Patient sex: M
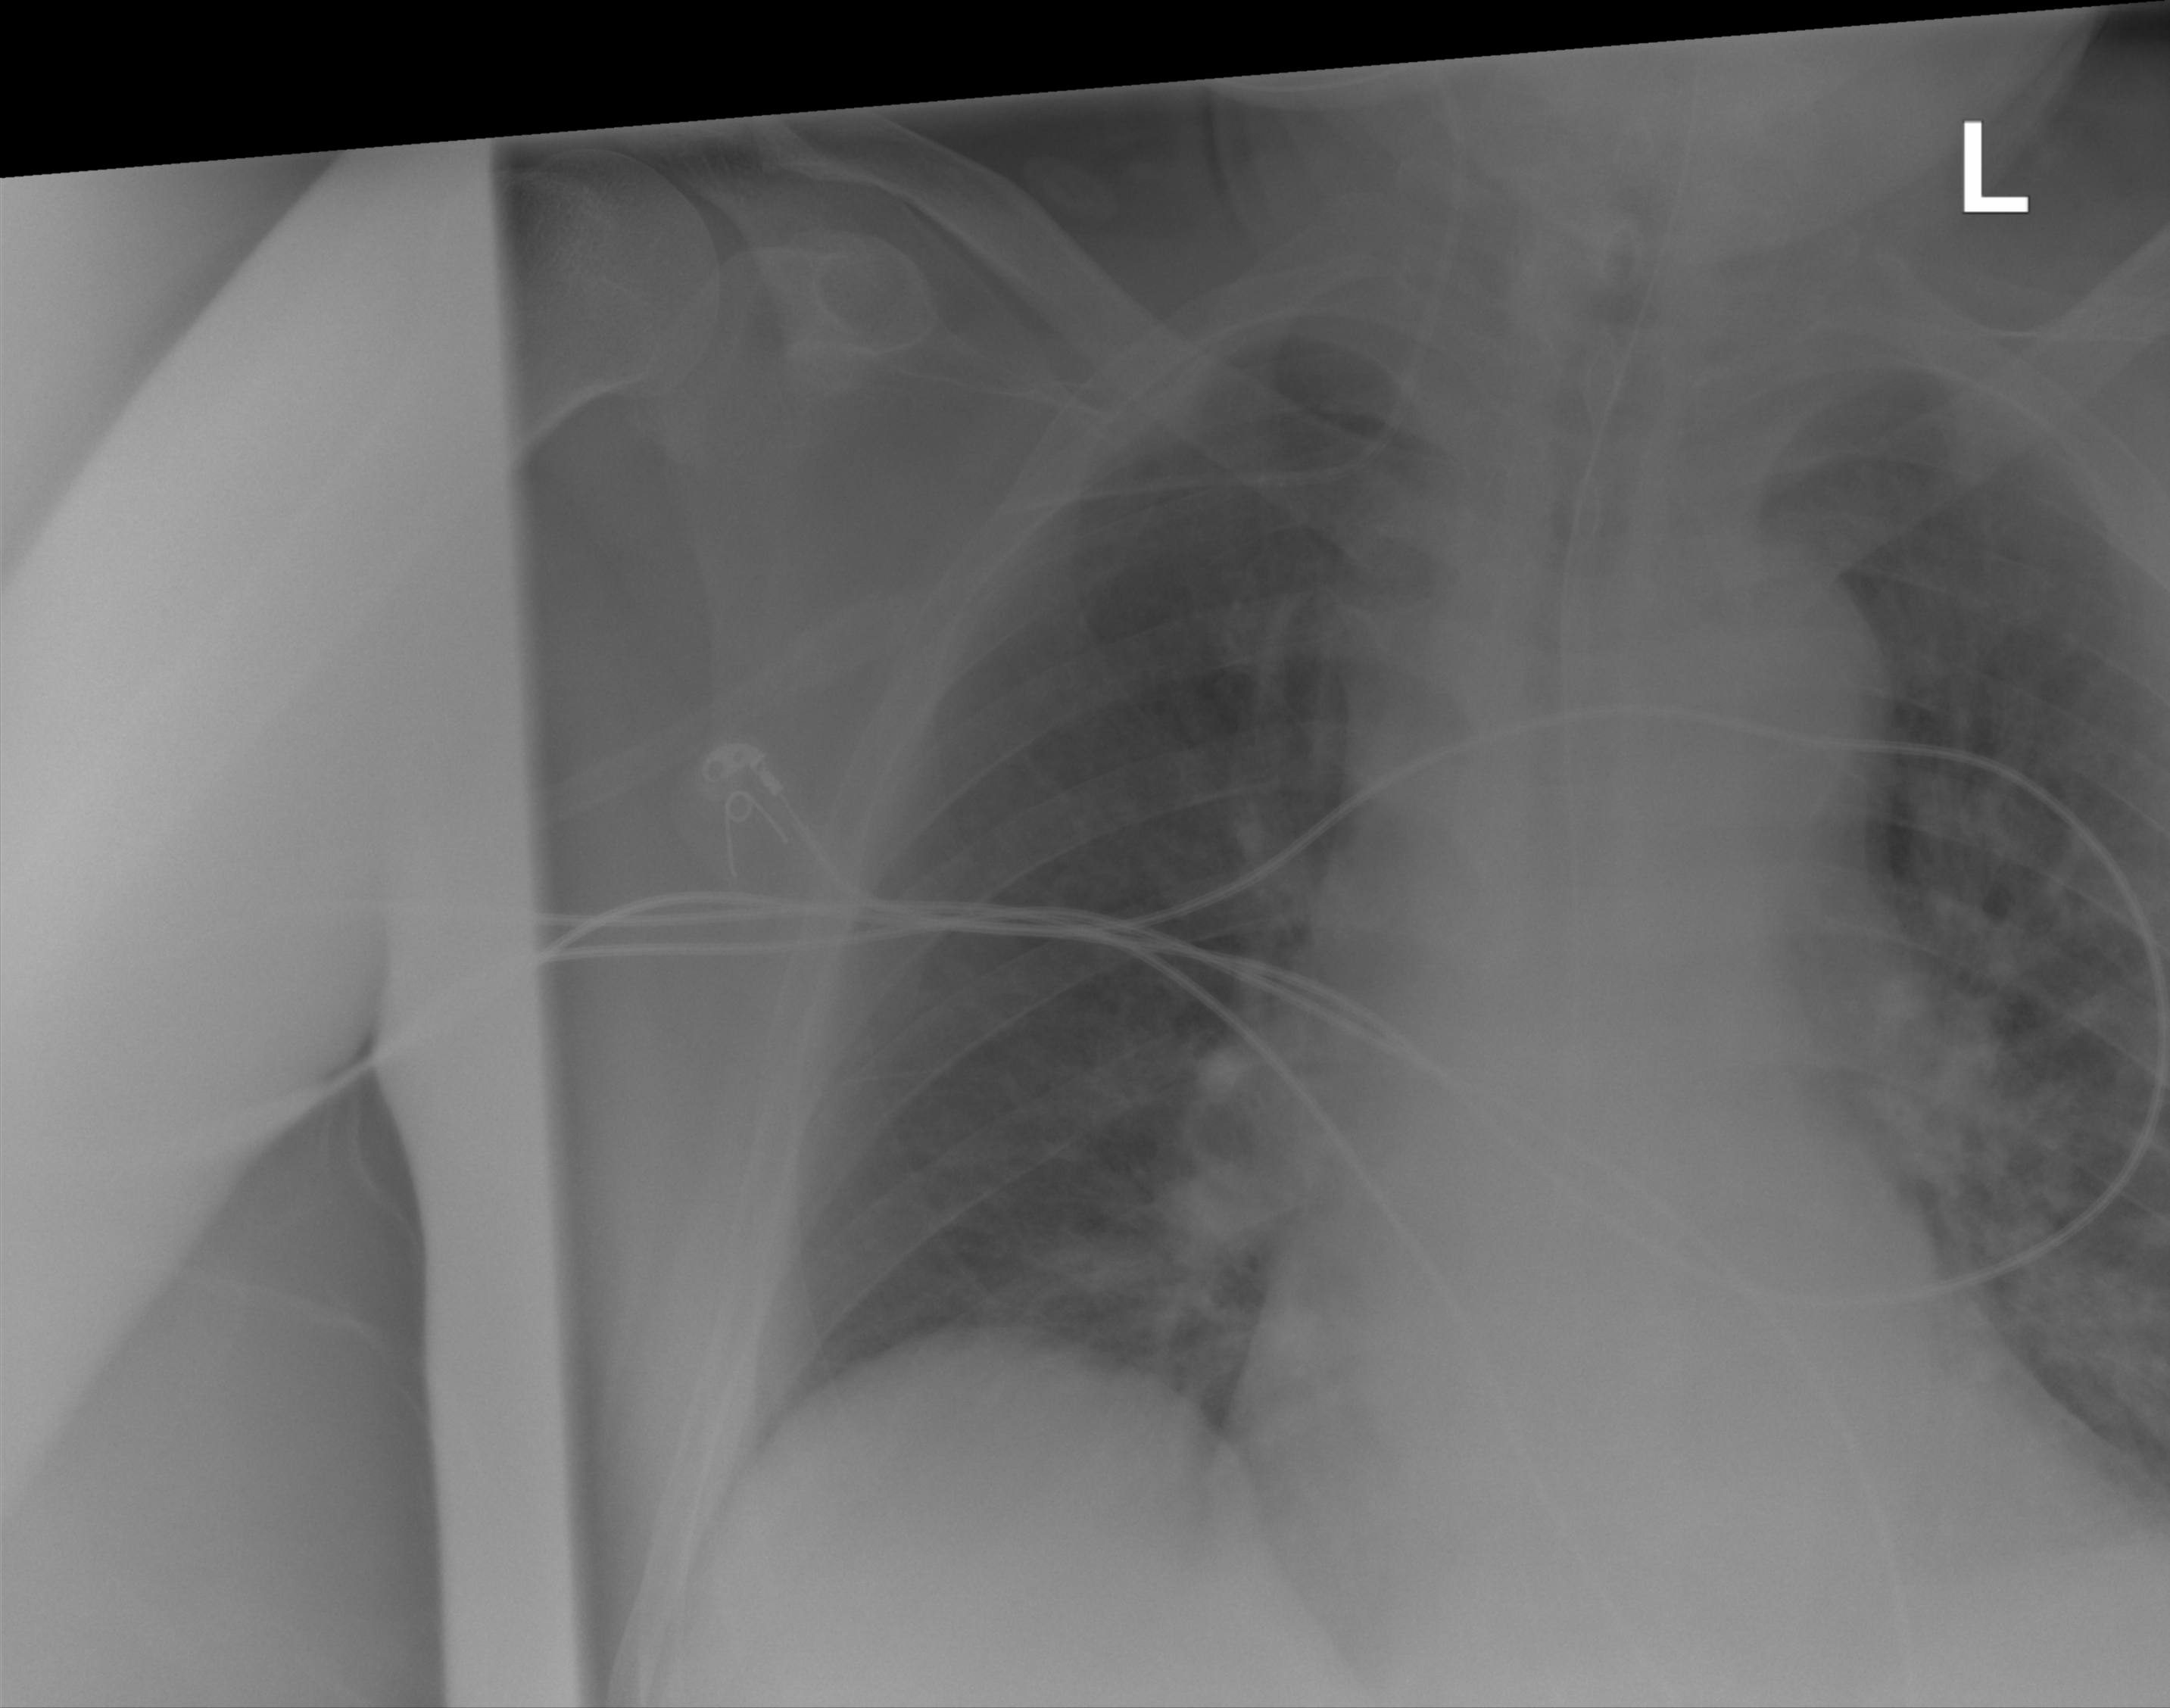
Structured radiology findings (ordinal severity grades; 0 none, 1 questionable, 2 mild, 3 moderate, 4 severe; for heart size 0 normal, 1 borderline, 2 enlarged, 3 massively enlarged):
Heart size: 2
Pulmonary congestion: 2
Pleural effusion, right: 0
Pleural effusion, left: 0
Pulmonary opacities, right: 0
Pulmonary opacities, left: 1
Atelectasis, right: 0
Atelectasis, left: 0